Field crop: maize
Growth stage: 2
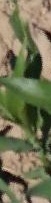
Species: maize